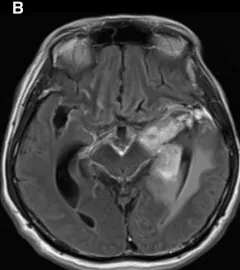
T2-weighted fluid-attenuated inversion recovery with contrast. Brain magnetic resonance imaging at recurrence before surgery.
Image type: radiology (mri)